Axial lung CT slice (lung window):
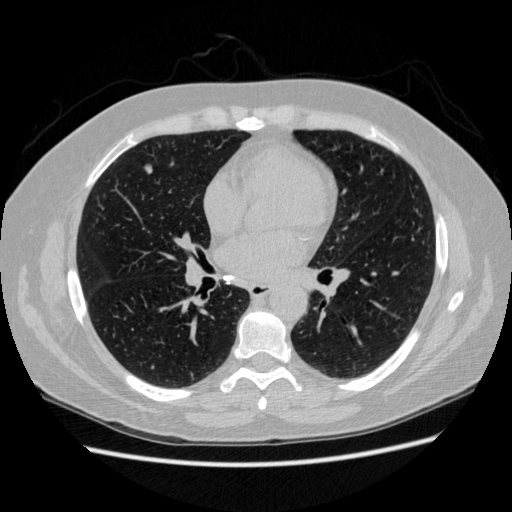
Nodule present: yes
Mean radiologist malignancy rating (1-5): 3